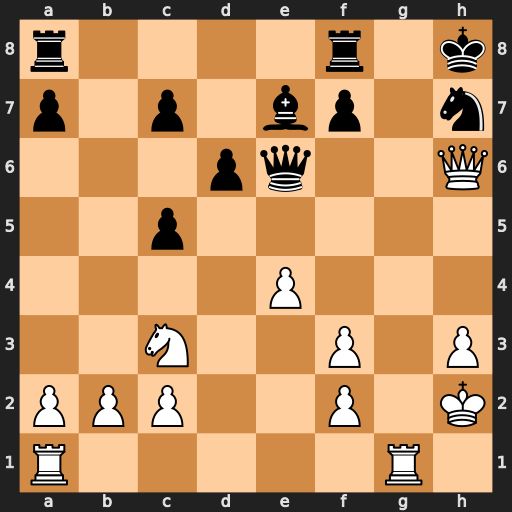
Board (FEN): r4r1k/p1p1bp1n/3pq2Q/2p5/4P3/2N2P1P/PPP2P1K/R5R1
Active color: w
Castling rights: -
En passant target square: -
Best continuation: Qg7#